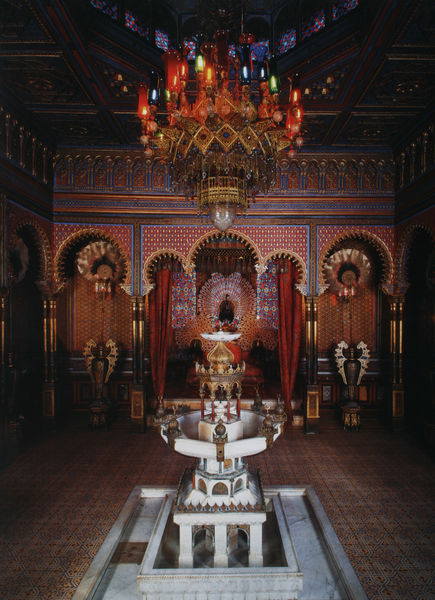
Titel: Maurischer Kiosk, Innenansicht
Künstler: Karl von Diebitsch
Standort: Graswangtal
Institution: Schloss Linderhof
Schlagwörter: blau, dunkel, weiß, sitzen, bunt, fenster, grau, lampe, lampen, licht, lichter, marmor, raum, schwarz, säulen, zimmer, rot, ornament, wand, architektur, stein, innenraum, kirche, boden, gold, interieur, decke, brunnen, skulptur, düster, bogen, warm, modern, beleuchtung, saal, figuren, thron, vorhänge, kronleuchter, leuchter, lüster, innenansicht, gemach, exotisch, leuchten, foto, fotografie, photographie, bögen, moschee, orient, orientalisch, religion, becken, asien, mosaik, arkaden, photo, fries, sims, kerzenleuchter, harem, dunke, farbfoto, blitz, mönche, tempel, einrichtung, indien, pagode, brunne, gläubige, atrium, waschbecken, hufeisen, geschmückt, kirchenfenster, luster, neuschwanstein, maurisch, thronsaal, nnen, indisch, byzantinisch, hufeisenbogen, fusswaschung, muschee, alhambra, ausgeschmückt, juwelen, brum, füsse waschen, stische, kronleutchter